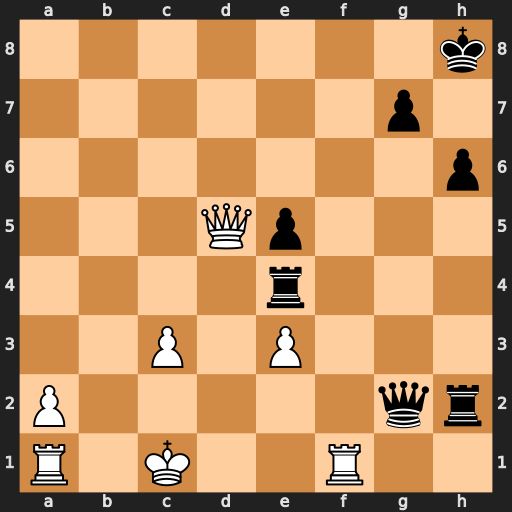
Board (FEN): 7k/6p1/7p/3Qp3/4r3/2P1P3/P5qr/R1K2R2
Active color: w
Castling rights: -
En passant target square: -
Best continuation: Rf8+ Kh7 Qg8+ Kg6 Qf7+ Kg5 Qxg7+ Kh5 Rf5+